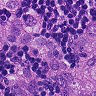
Metastatic tissue present: yes